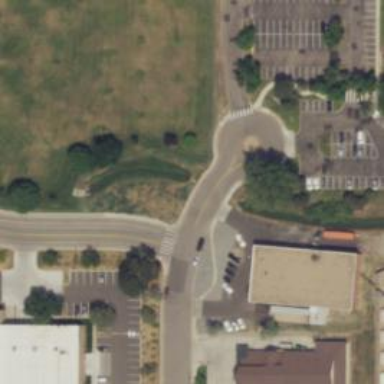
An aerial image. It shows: Turning loop around roundabout.